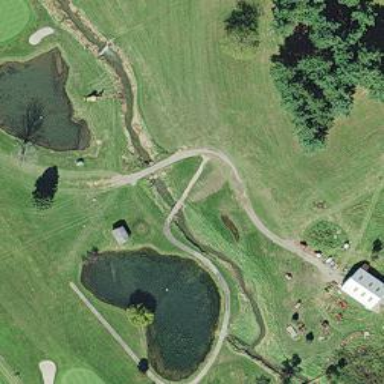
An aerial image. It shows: Path for both road and golf.